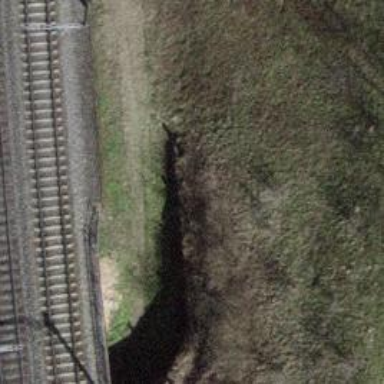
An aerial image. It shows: Grass track with grade 5 tracktype.